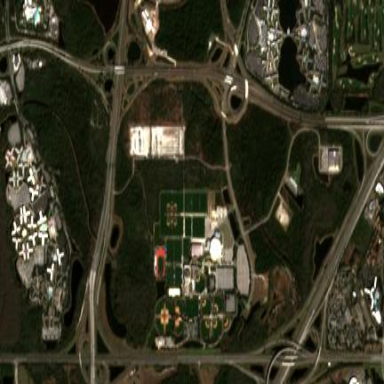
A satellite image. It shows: Sports center located in recreation ground.